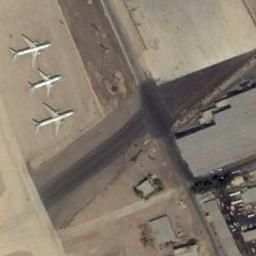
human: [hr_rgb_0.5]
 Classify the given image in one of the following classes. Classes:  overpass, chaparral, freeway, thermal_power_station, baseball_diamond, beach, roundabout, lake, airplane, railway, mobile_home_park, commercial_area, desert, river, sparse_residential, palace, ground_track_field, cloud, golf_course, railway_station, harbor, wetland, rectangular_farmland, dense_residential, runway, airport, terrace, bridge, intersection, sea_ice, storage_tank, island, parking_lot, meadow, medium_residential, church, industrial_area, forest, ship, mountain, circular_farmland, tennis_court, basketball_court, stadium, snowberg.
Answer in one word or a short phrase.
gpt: airplane